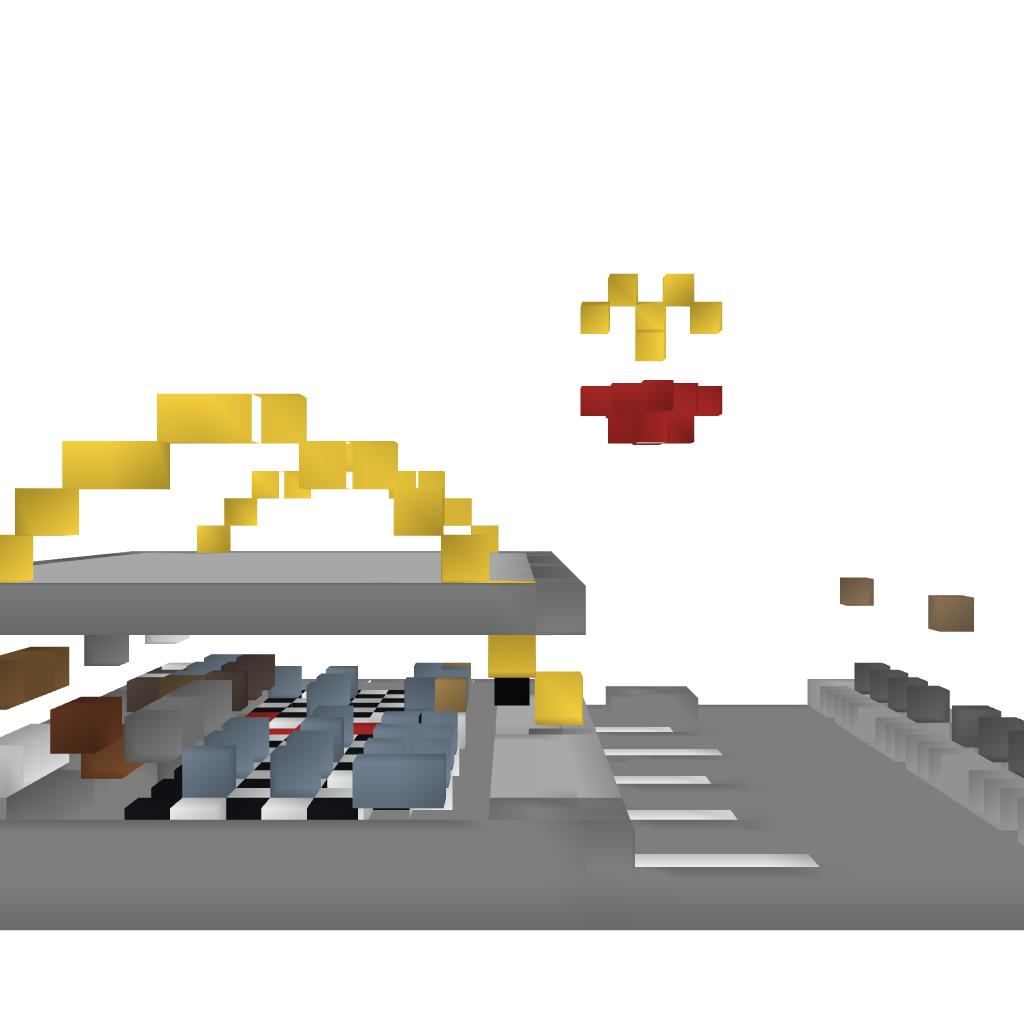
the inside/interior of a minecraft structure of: Mc Donald's